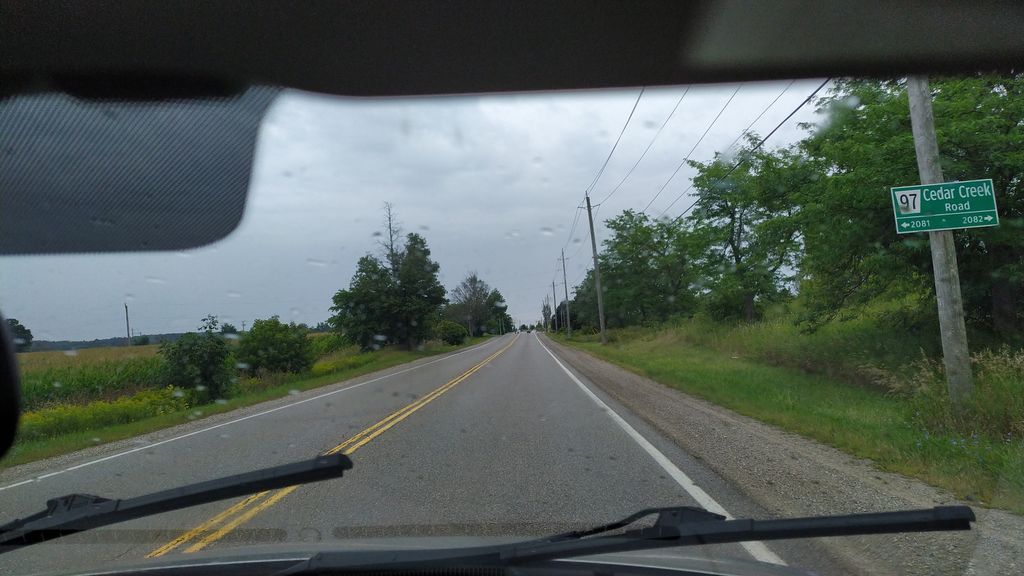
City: kitchener-waterloo